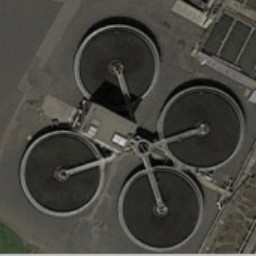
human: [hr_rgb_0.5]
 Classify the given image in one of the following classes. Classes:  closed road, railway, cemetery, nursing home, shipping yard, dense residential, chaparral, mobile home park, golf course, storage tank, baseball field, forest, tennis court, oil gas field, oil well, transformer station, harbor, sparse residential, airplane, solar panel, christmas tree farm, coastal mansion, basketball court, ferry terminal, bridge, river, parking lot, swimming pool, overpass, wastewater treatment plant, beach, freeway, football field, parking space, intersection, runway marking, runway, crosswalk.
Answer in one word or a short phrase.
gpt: wastewater treatment plant